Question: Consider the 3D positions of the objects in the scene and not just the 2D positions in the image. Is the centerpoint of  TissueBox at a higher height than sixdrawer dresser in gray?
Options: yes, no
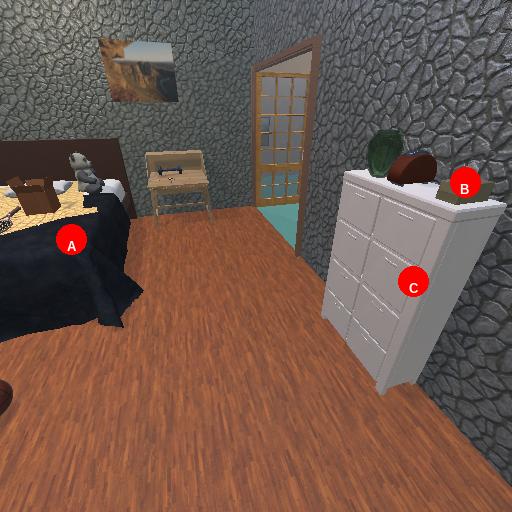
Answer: yes